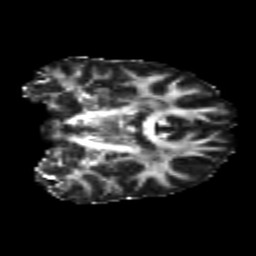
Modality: FA
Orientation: coronal
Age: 20
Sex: female
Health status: healthy
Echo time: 0.074 s